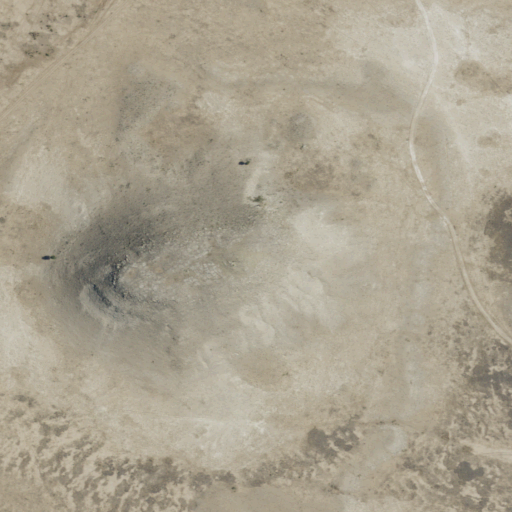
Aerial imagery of mountain in New Mexico named Round Mountain containing grassland and shrub